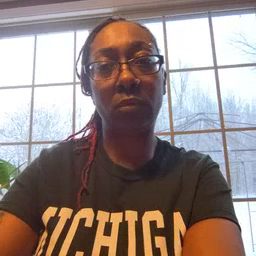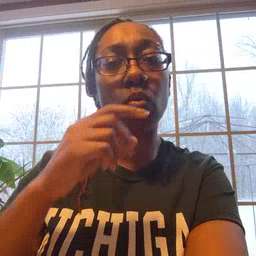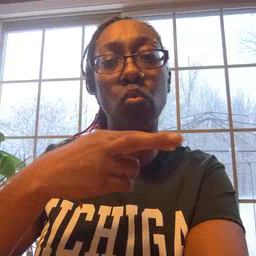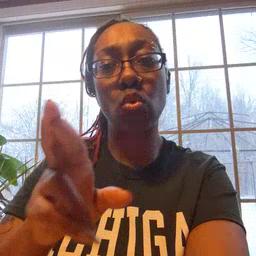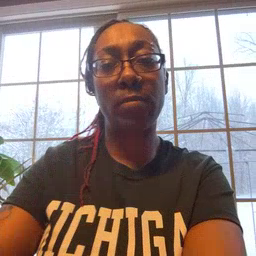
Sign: room